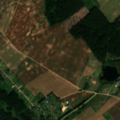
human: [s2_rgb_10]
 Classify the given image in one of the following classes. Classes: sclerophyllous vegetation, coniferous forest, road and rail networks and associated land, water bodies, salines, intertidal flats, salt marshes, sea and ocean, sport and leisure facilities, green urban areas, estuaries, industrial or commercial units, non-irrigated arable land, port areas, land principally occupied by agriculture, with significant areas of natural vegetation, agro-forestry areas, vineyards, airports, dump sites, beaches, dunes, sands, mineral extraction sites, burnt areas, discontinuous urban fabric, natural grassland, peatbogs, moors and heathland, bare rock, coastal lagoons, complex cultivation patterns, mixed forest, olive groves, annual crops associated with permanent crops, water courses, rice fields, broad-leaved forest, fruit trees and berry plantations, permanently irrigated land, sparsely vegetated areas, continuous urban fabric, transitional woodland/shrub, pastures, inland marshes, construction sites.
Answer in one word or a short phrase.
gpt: non-irrigated arable land, complex cultivation patterns, land principally occupied by agriculture, with significant areas of natural vegetation, broad-leaved forest, mixed forest